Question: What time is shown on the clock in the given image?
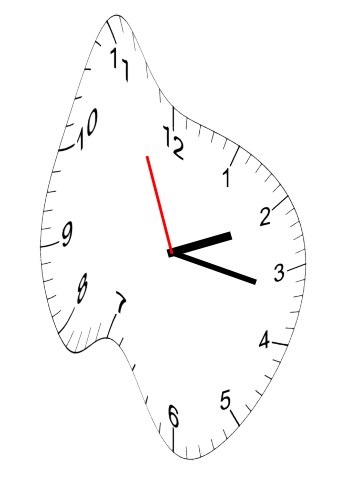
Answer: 02:16:56